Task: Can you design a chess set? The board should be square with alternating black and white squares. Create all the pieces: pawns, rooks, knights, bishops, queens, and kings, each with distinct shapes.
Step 1533:
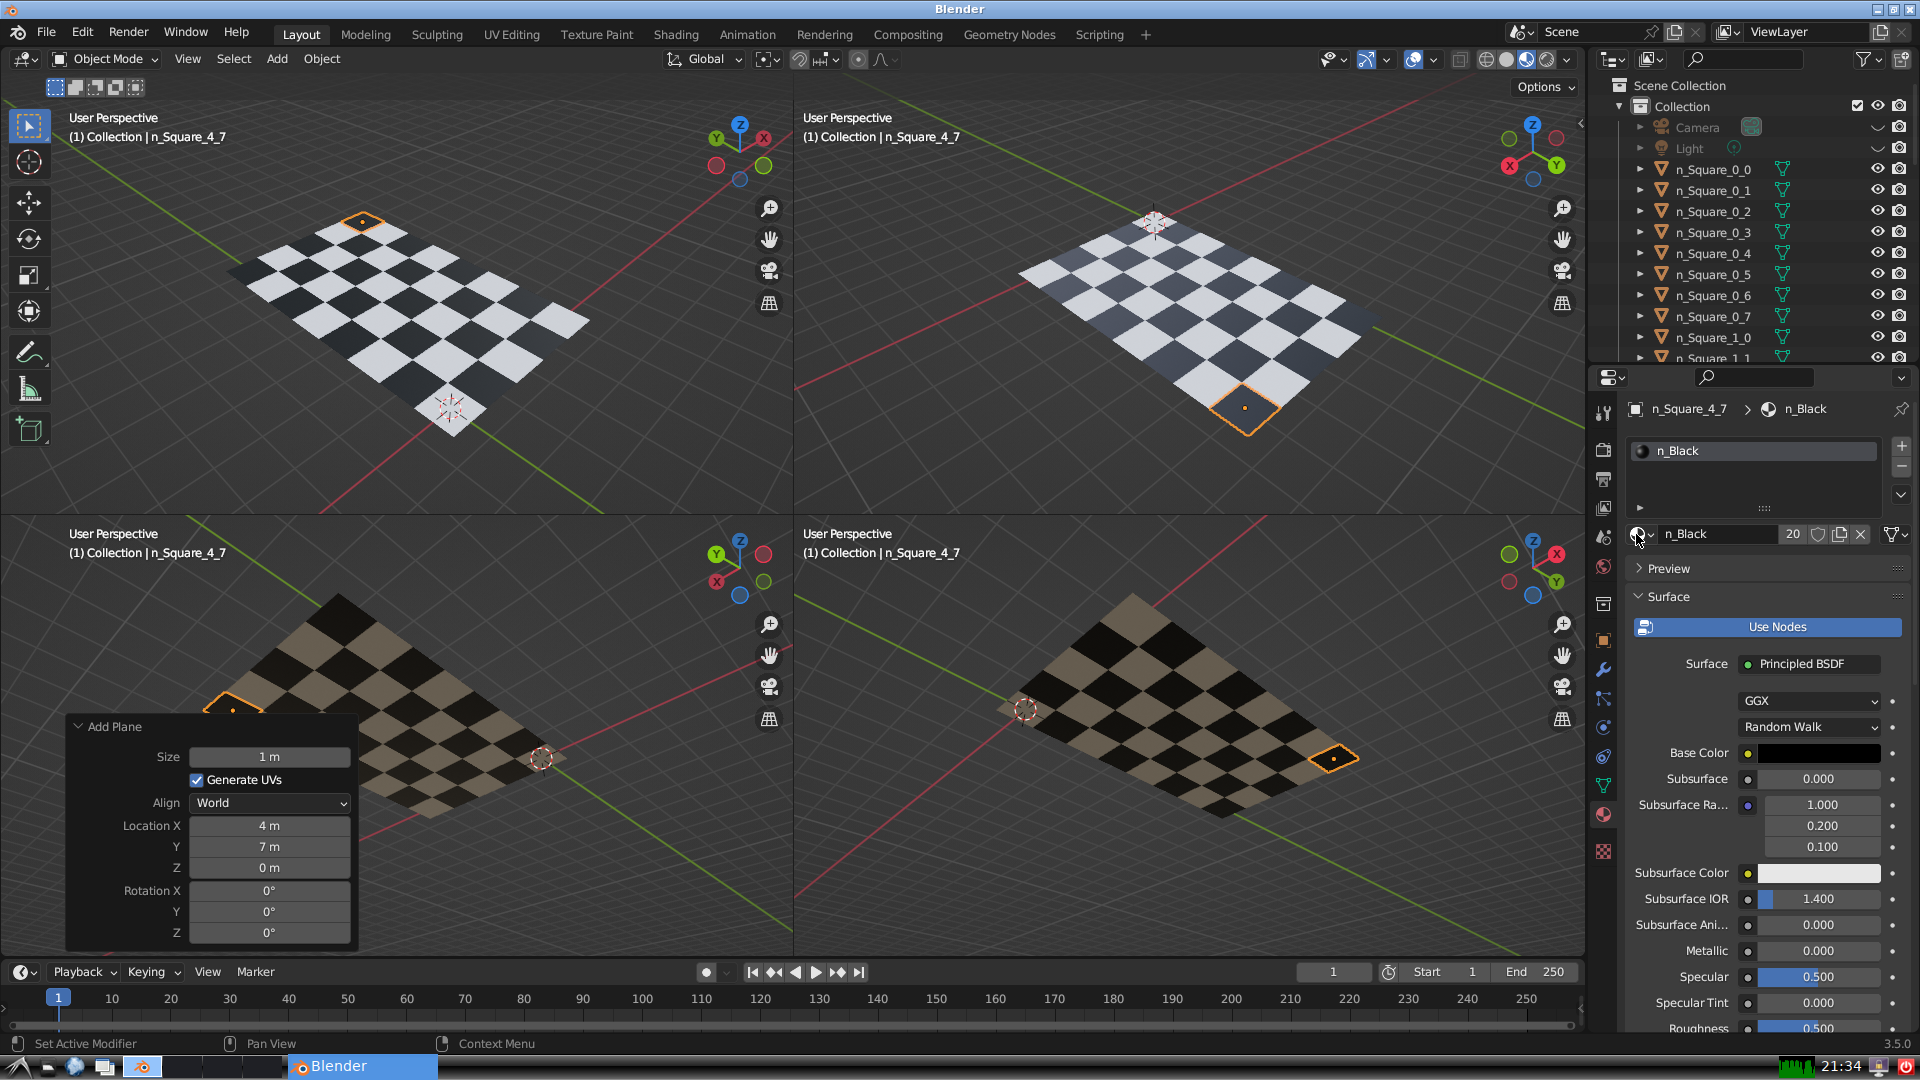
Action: {"mouse_move": [278, 58]}